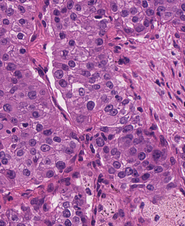
Tumor epithelial tissue: yes
Tumor-associated stroma tissue: yes
Normal tissue: no